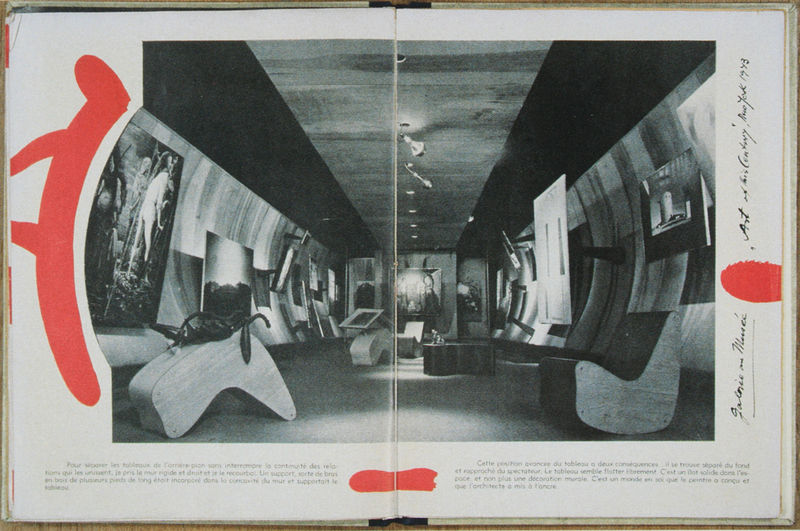
Titel: Ausstellungsarchitektur der Galerie Art of this Century
Künstler: Friedrich Kiesler
Standort: München
Institution: Zentralinstitut für Kunstgeschichte
Schlagwörter: raum, rot, buch, ausstellung, röhre, doppelseite, sesseln